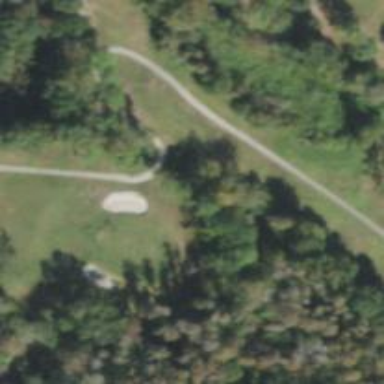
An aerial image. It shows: Golf hole.